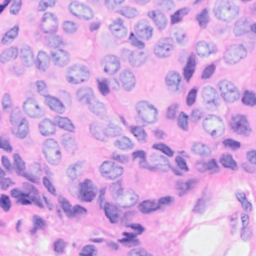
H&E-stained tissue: Breast